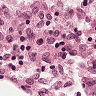
Metastatic tissue present: no